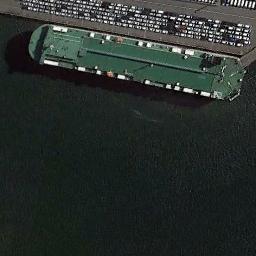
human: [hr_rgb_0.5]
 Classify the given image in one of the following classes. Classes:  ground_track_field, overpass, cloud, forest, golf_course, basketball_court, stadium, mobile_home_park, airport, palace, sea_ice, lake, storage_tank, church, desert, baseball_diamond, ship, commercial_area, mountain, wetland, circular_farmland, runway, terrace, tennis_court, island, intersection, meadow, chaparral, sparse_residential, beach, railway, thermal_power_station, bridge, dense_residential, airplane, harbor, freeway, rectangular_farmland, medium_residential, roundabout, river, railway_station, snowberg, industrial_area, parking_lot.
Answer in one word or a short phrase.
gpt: ship